Question: Right now I'm developing a Windows Mobile 6.0 application. When I want to test the user interface, I deploy the application from Visual Studio 2008 to the emulator or a physical device. Unfortunately the deployment is really slow, because the IDE is installing some dependencies on each launch again.

Is there a way to avoid this somehow?
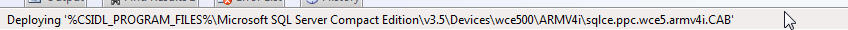
Answer: As it turned out, this is happening, because the referenced version of 'System.Data.SqlServerCe' is different to the version on the device or in the emulator, which came with the Compact Framework. To solve this problem is just removed and added again the reference to the 'System.Data.SqlServerCe' library.
I've found this solution here:
<URL>